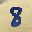
Label: 8